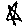
Label: star